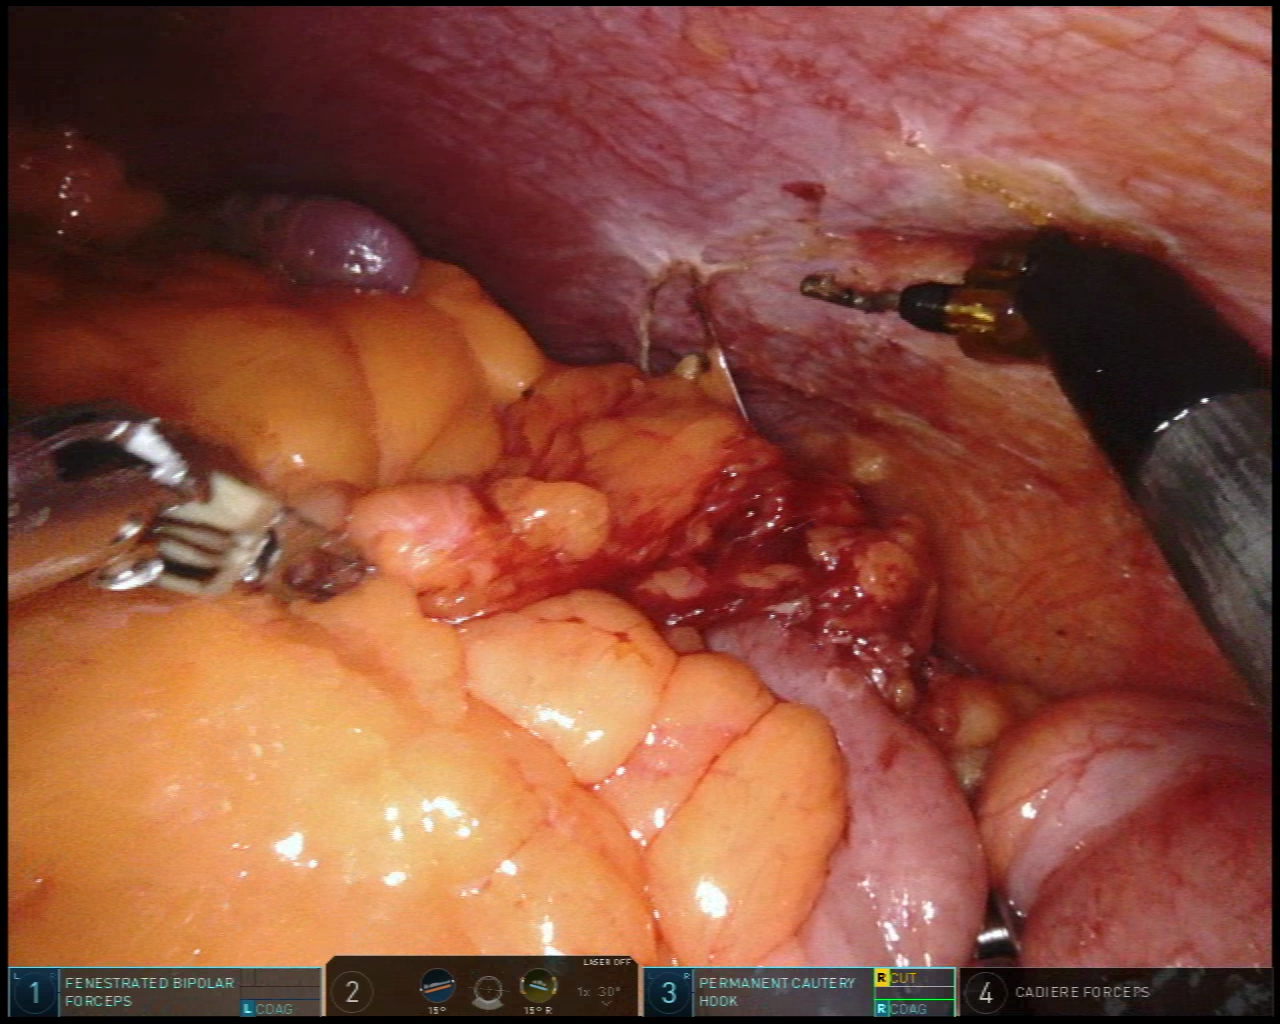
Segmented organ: spleen
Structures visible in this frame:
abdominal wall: yes
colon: yes
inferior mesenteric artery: no
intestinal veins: no
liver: no
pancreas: no
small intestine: no
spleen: yes
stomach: no
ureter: no
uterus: no
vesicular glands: no